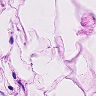
Metastatic tissue present: no